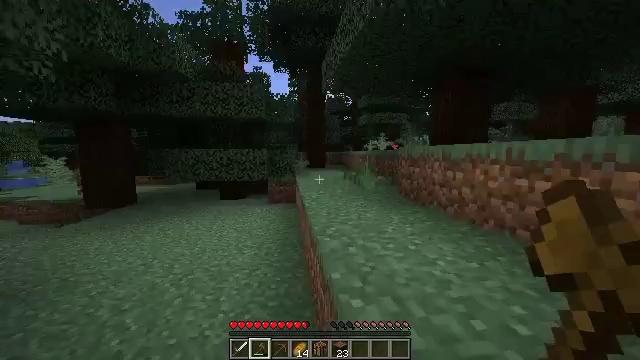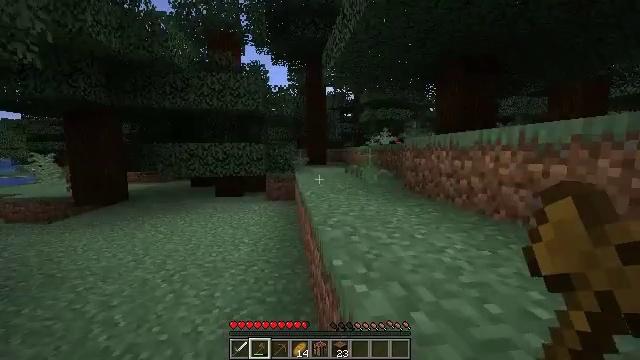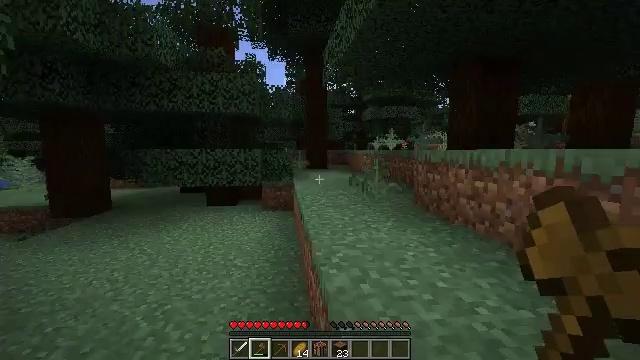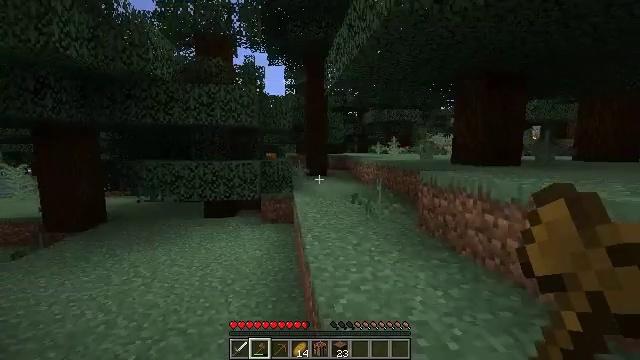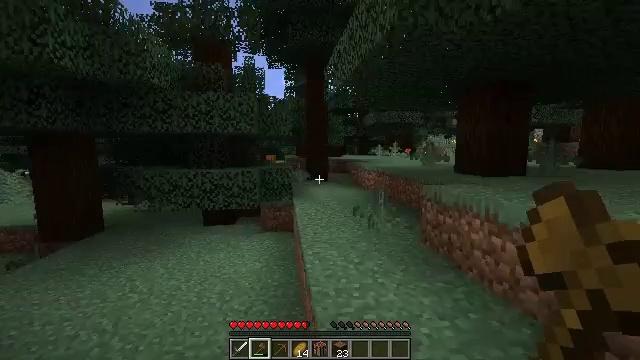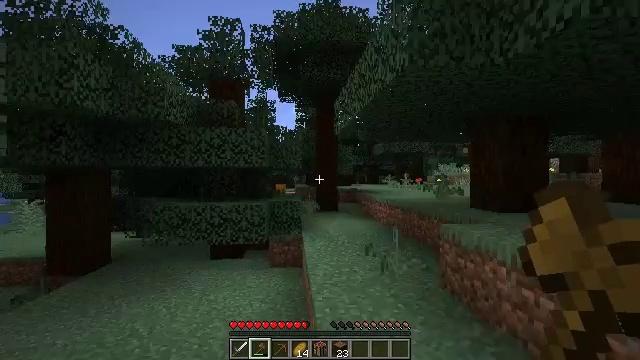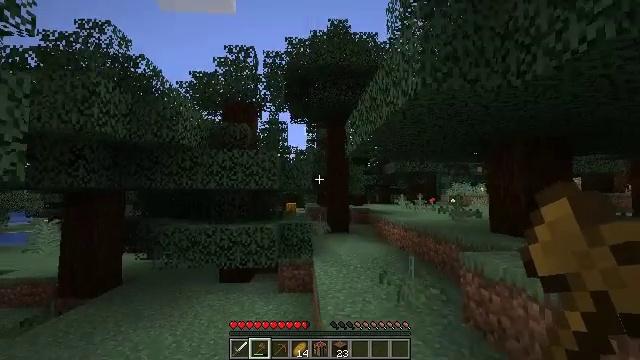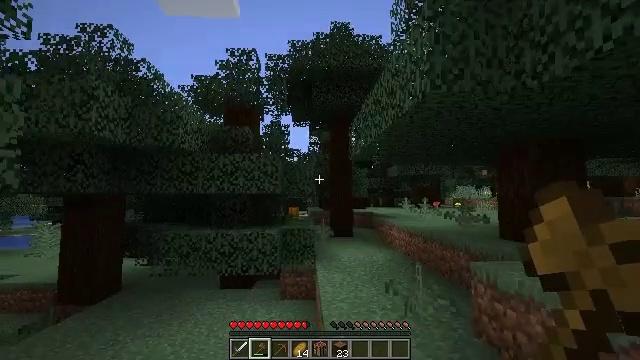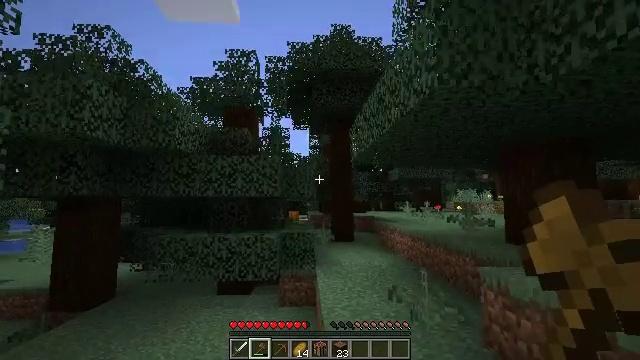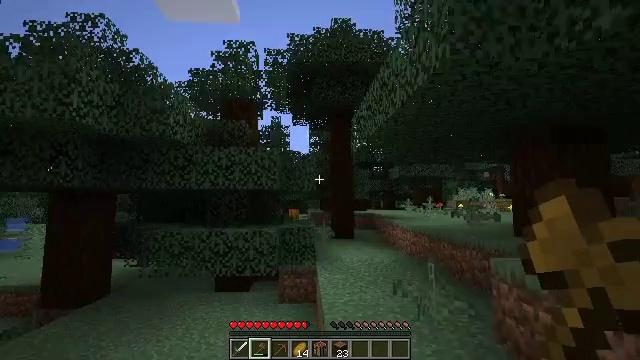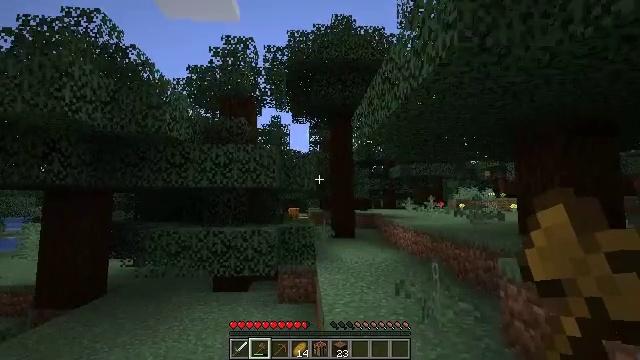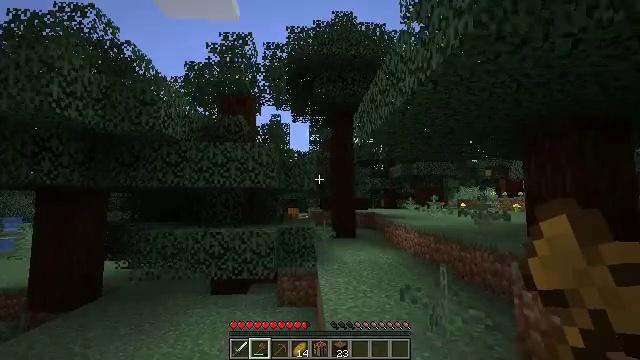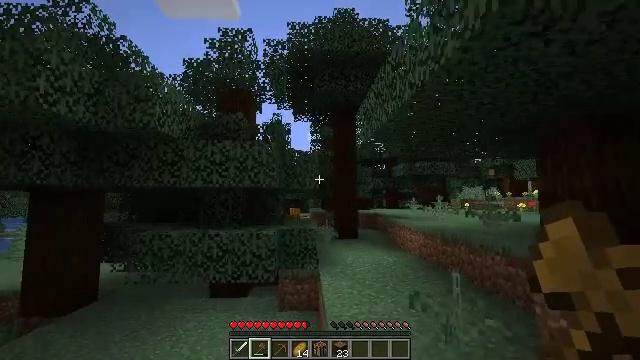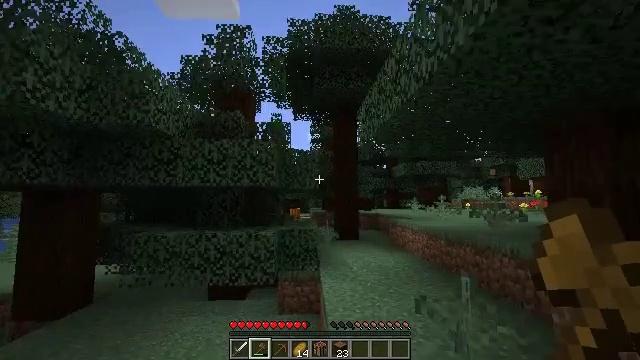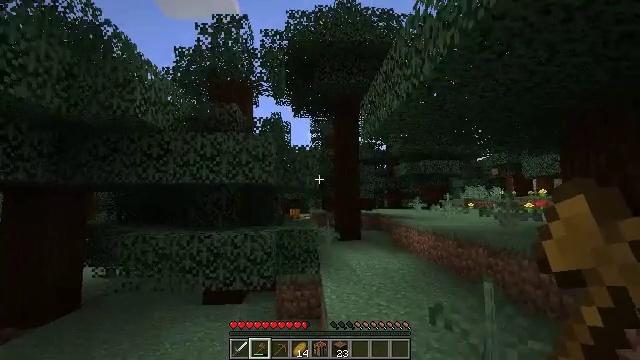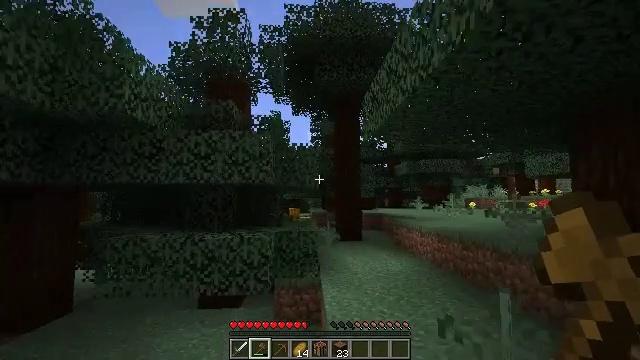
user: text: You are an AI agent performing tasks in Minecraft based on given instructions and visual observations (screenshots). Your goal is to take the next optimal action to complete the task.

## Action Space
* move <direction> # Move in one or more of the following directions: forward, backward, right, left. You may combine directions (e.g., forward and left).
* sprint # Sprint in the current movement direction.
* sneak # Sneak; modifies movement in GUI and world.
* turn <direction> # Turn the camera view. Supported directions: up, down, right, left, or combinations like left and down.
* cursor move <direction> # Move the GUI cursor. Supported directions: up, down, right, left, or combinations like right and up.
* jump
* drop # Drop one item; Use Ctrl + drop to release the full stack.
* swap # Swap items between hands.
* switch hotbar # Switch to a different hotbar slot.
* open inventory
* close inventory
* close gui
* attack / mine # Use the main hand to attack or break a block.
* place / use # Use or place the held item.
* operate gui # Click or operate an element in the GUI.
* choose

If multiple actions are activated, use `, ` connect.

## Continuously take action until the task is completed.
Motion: motion action
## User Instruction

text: Break the torch to collect it.
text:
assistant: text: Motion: move forward
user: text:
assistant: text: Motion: move forward, jump
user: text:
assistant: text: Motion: move forward, jump
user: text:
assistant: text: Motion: move forward, jump
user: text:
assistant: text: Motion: move forward, turn left and up, jump
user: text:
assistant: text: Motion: move forward, turn left and up, jump
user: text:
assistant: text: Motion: move forward
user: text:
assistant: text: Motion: move forward
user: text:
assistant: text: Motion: move forward
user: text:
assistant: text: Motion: move forward
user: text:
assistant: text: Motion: move forward
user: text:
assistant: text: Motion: move forward
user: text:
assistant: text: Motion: move forward
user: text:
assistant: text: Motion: move forward
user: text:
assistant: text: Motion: move forward
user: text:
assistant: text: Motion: move forward
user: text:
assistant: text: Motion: move forward
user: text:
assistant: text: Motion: move forward
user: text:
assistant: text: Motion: move forward
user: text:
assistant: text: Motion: move forward and move right
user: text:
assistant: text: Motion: move forward and move right
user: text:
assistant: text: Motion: move forward and move right
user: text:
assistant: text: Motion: move forward and move right
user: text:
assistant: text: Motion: move forward and move right
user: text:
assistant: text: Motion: move forward and move right
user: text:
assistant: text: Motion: move forward
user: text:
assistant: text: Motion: move forward
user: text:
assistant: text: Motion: move forward
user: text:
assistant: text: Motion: move forward
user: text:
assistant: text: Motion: move forward